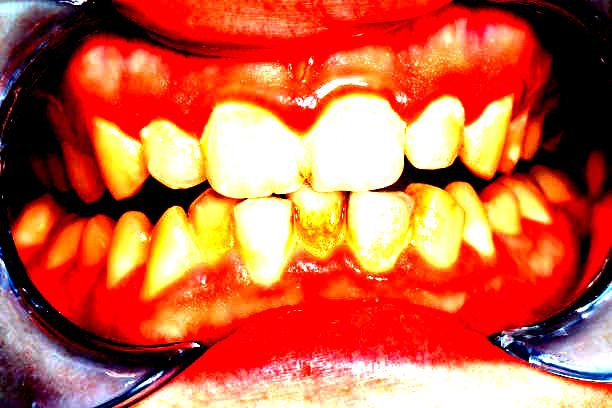
Condition: Gingivitis